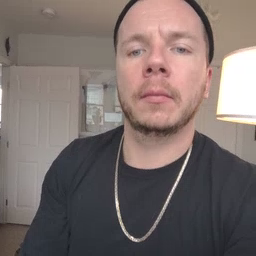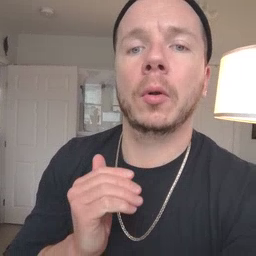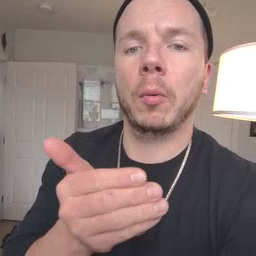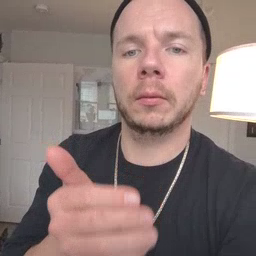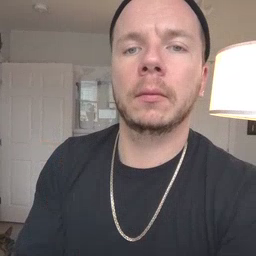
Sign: close